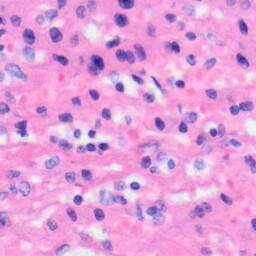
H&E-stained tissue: Liver